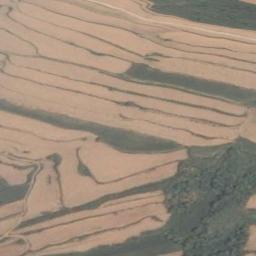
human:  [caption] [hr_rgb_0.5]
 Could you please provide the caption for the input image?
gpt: A large layer of brown and green mixed terraces with several winding narrow paths .

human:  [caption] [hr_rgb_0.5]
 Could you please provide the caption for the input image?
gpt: Many green plants are on the terrace .

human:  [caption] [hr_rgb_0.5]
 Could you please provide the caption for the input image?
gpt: There are no crops on the terraces in the picture .

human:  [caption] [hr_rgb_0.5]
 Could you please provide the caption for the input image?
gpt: There are bare and green terrace .

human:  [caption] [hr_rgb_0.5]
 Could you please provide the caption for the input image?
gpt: There are many yellow terraces and some green ones .